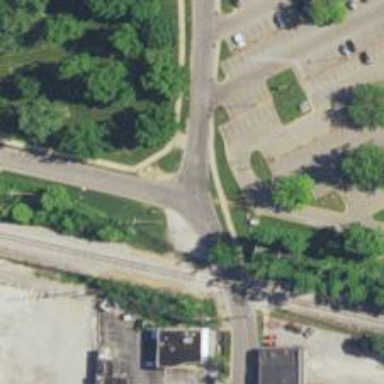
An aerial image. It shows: Road with stop sign.